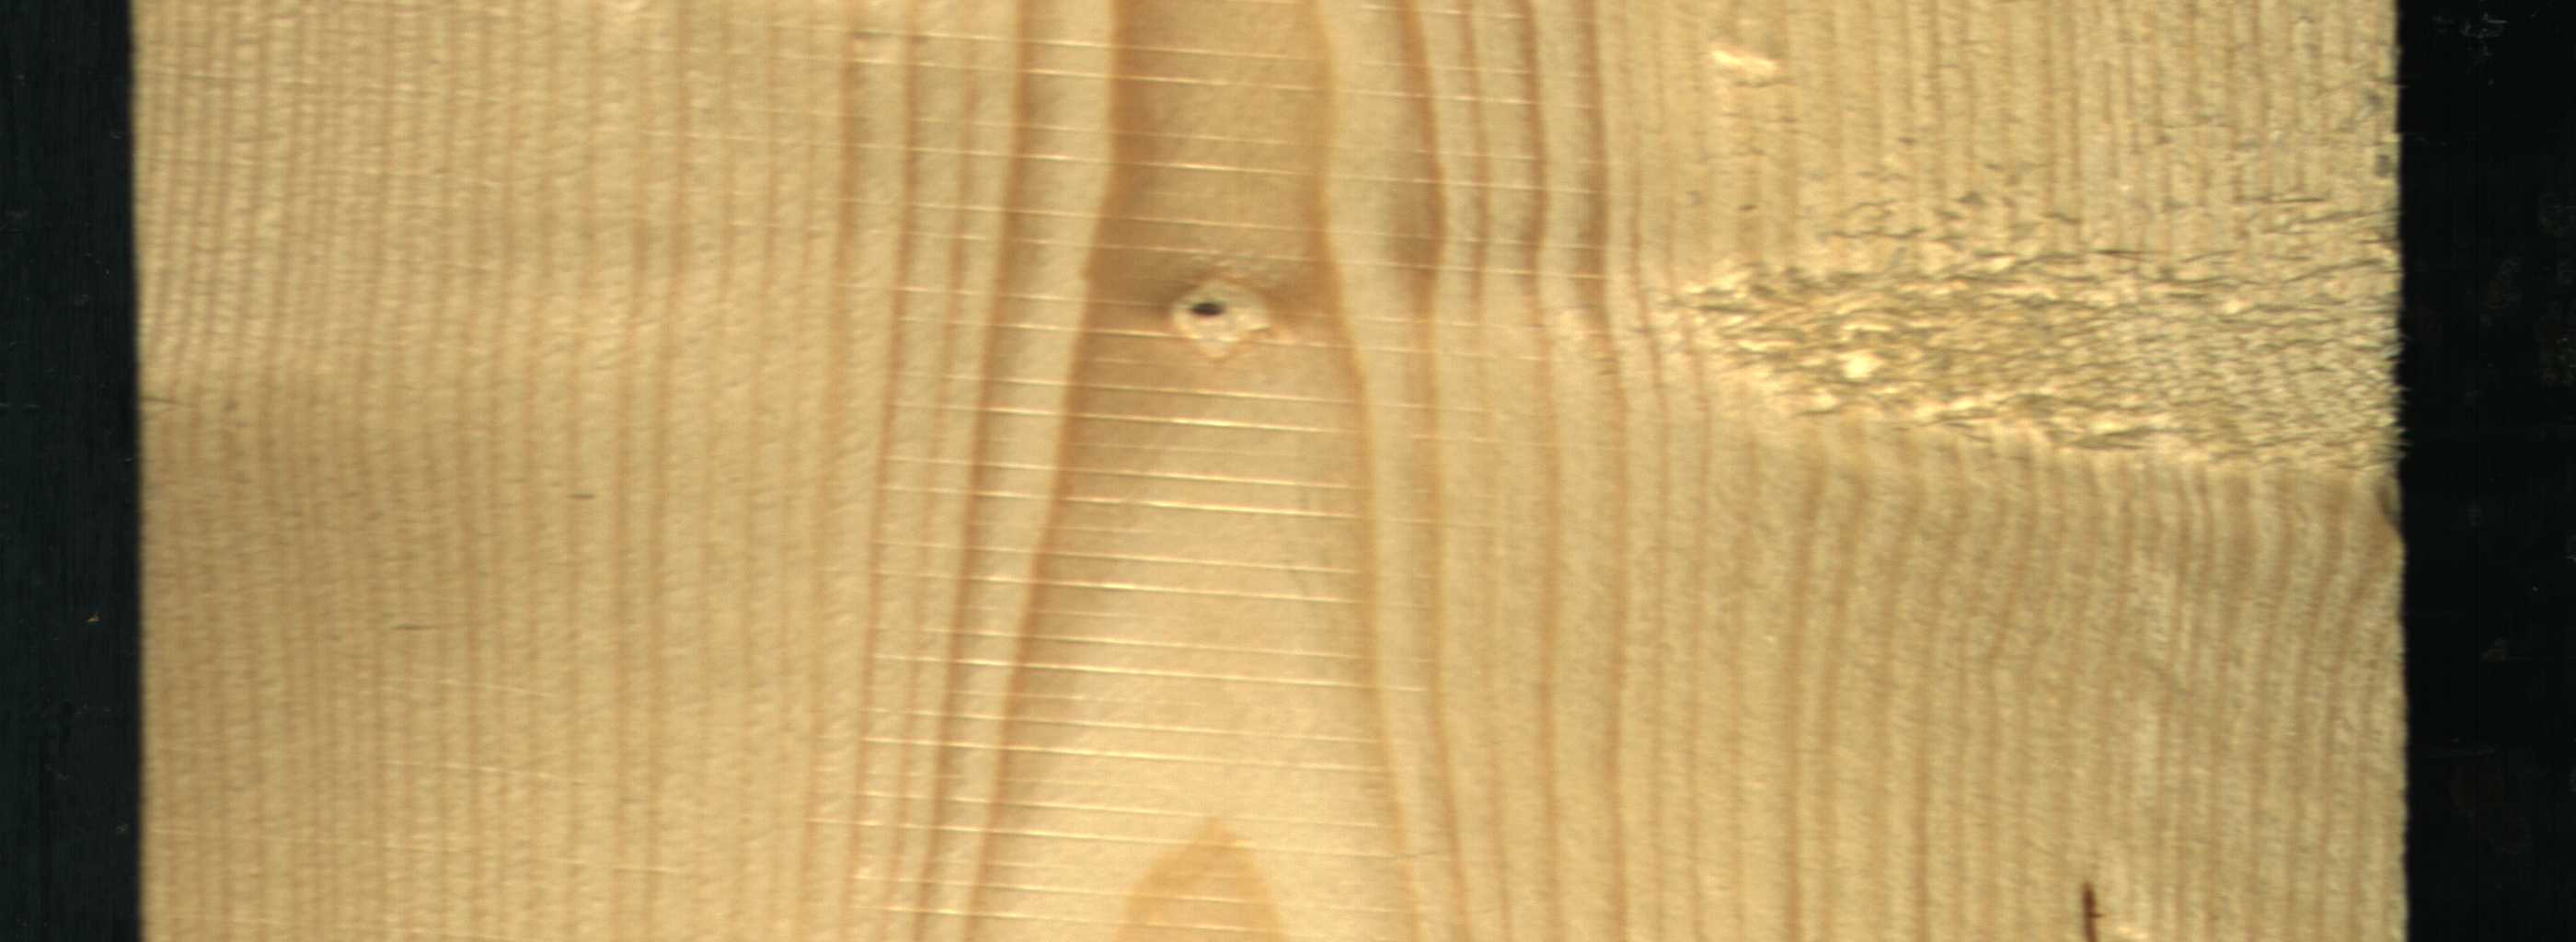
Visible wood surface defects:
resin
Dead_Knot